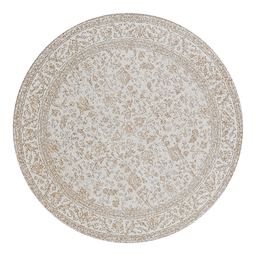
Label: decoration